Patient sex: M
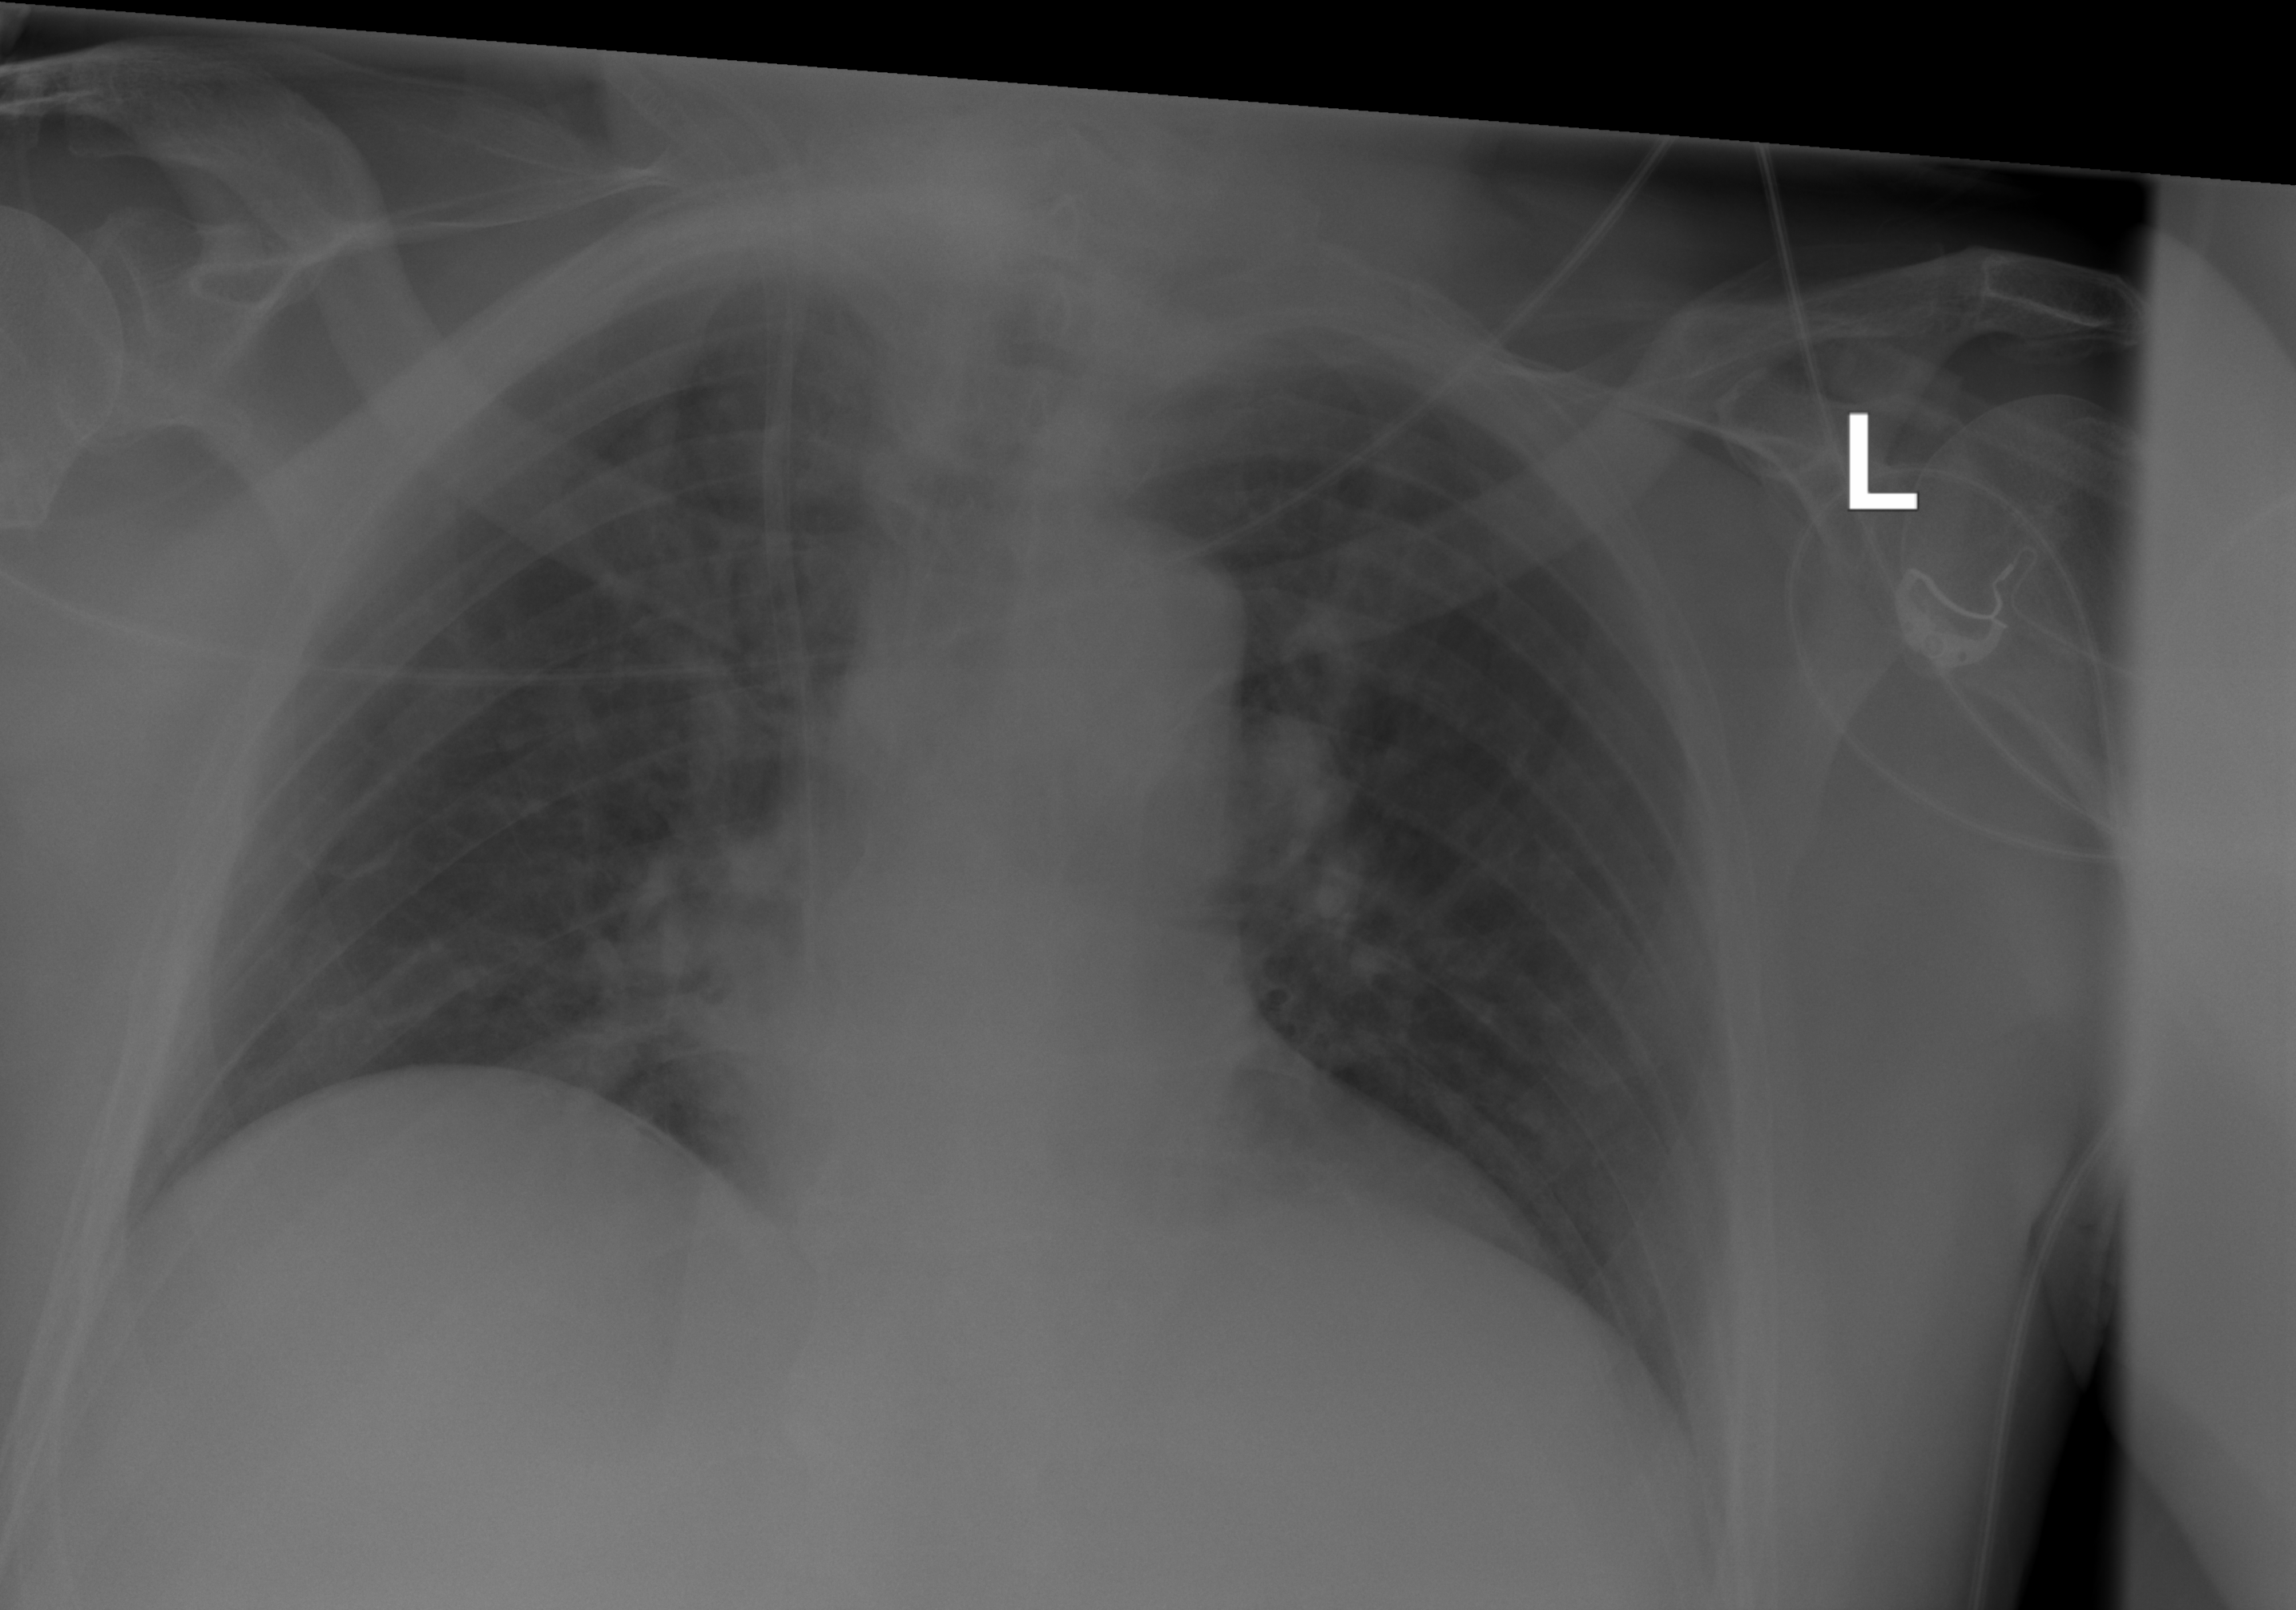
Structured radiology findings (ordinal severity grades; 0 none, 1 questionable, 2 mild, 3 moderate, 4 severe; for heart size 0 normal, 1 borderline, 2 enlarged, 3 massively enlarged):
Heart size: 1
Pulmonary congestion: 0
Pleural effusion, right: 0
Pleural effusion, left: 0
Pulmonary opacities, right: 0
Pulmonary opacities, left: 0
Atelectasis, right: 0
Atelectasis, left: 0